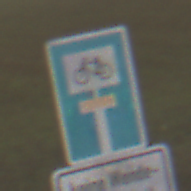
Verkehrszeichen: SackgasseRadverkehrDurchlaessig
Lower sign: HinweisGeaenderteVorfahrtVerkehrsfuehrungVerkehrsregelung3
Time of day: Midday
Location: Outdoor (RoadRail)
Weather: Overcast
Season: NotSpecified
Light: Natural